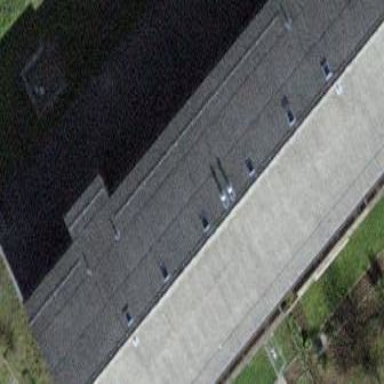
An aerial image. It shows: Building with tile roof.